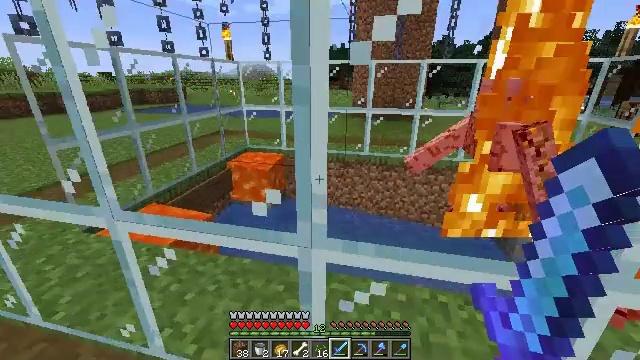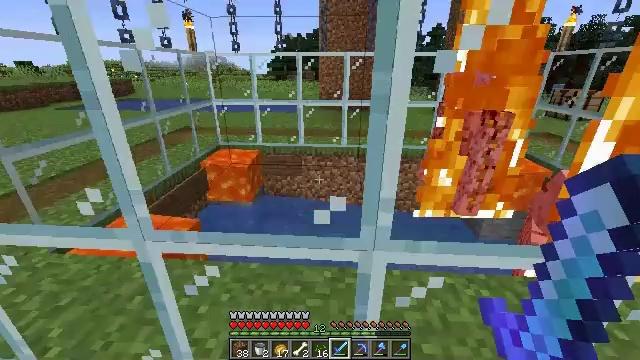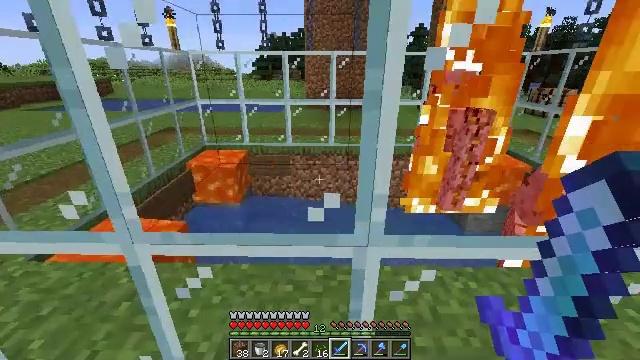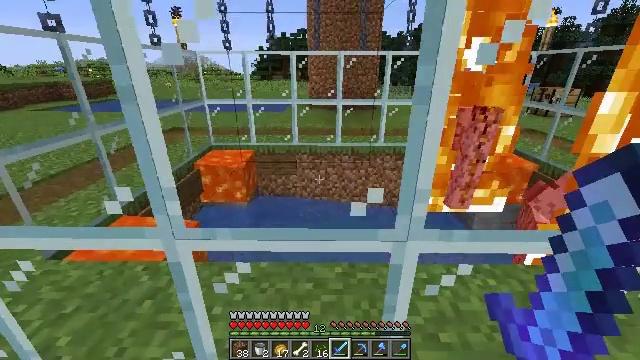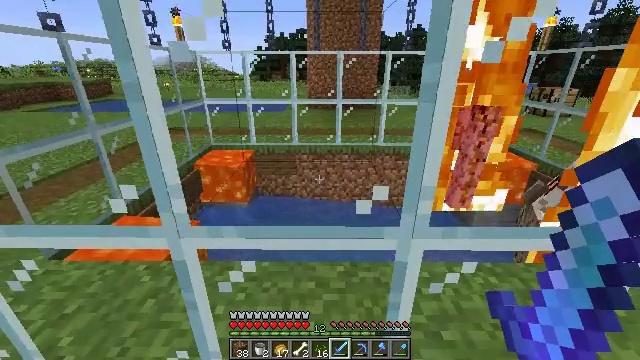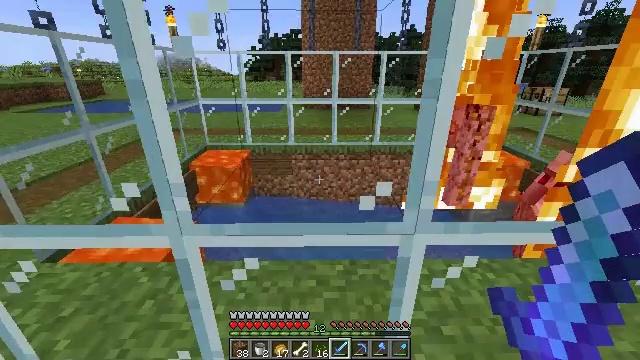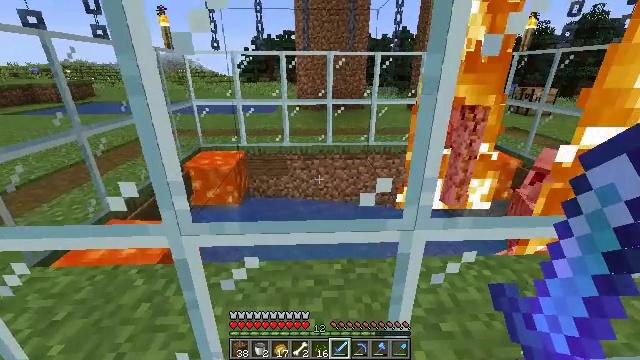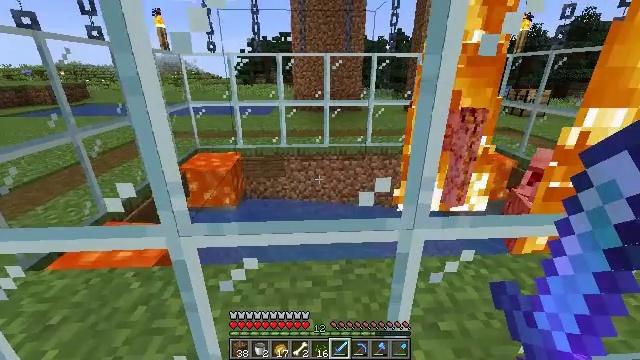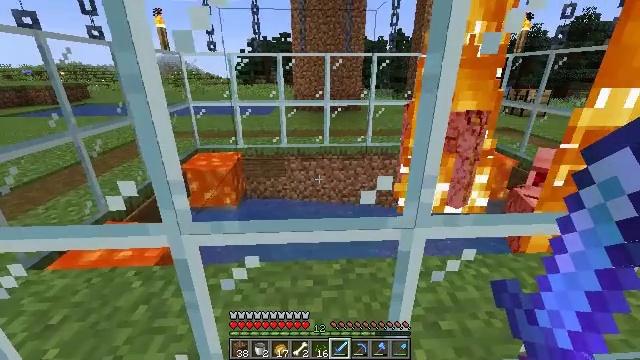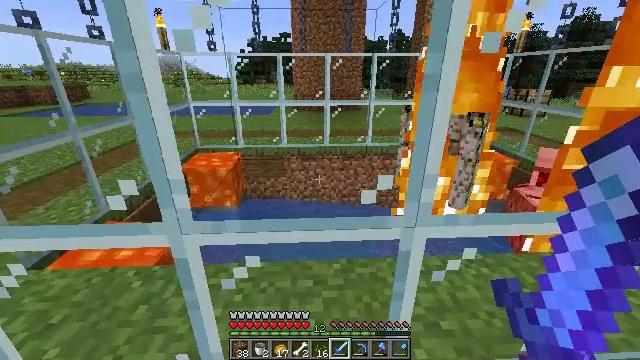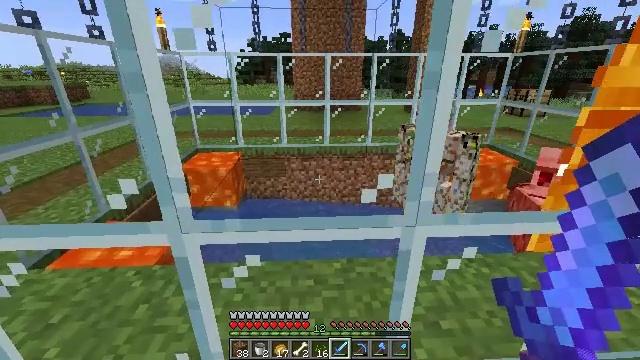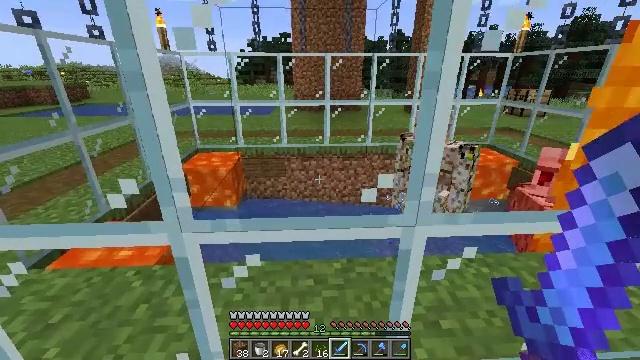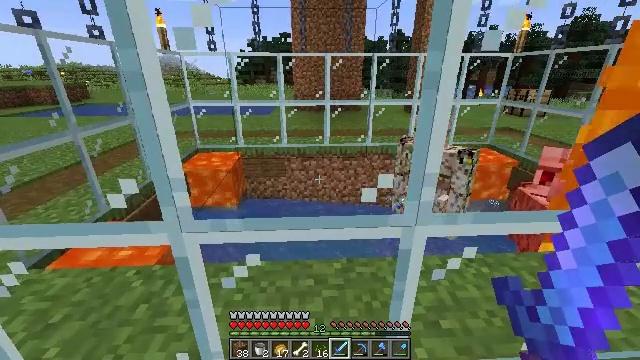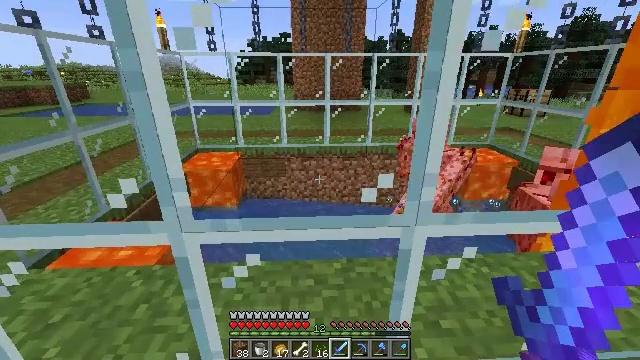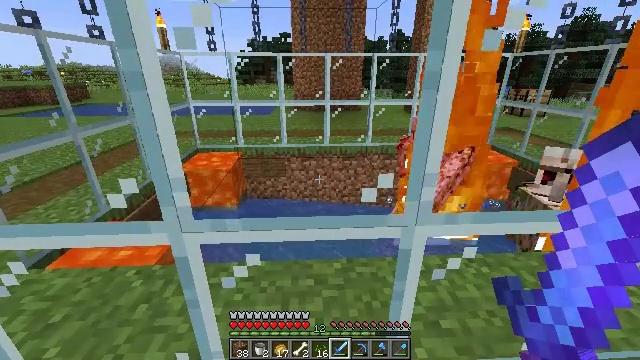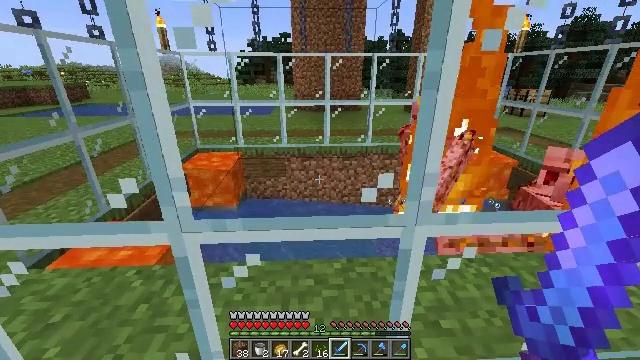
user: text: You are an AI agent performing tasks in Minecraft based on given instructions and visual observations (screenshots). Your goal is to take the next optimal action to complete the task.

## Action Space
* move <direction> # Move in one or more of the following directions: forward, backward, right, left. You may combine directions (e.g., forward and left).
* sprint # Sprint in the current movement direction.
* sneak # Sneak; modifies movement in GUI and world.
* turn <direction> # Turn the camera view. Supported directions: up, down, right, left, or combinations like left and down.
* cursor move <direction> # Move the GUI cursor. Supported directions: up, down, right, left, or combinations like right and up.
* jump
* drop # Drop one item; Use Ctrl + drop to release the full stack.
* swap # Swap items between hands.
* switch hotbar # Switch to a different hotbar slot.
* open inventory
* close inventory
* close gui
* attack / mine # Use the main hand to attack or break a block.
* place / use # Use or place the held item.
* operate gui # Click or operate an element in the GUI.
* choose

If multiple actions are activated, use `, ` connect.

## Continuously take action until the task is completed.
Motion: motion action
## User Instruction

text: Destroy the glass.
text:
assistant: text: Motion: move left, turn right and down
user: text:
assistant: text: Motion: turn right
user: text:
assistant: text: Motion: no_op
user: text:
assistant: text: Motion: no_op
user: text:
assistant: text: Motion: turn right
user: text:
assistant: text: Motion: turn right
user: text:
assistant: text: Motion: no_op
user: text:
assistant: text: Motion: no_op
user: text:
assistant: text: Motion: no_op
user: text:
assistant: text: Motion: no_op
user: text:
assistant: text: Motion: no_op
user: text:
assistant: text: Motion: no_op
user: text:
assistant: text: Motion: no_op
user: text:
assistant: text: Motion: no_op
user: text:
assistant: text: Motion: no_op
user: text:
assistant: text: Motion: no_op
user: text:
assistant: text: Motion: no_op
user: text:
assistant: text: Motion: no_op
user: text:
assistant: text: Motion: no_op
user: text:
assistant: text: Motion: no_op
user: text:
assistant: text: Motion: no_op
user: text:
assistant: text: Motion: no_op
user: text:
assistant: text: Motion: no_op
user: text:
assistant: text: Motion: no_op
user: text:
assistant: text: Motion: no_op
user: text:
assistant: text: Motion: no_op
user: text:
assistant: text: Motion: no_op
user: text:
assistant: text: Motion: no_op
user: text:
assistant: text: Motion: no_op
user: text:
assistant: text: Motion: no_op